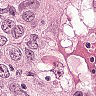
Metastatic tissue present: yes